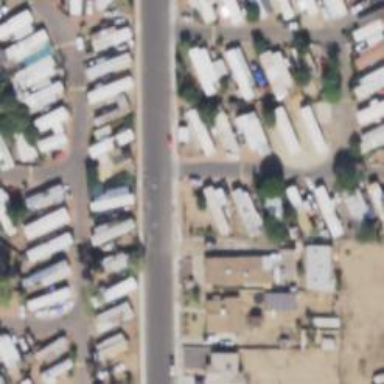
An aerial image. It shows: Residential area designated as trailer park.